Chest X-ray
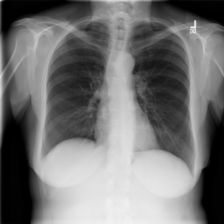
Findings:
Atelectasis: negative
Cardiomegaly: negative
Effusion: negative
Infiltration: negative
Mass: negative
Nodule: negative
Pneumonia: negative
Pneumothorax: negative
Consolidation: negative
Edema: negative
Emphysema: negative
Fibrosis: negative
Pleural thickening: negative
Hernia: negative